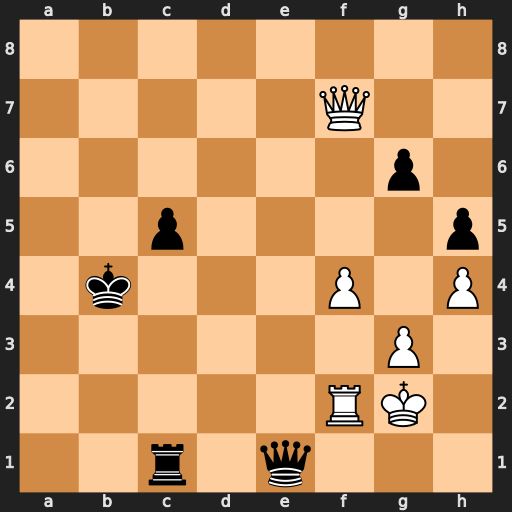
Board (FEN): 8/5Q2/6p1/2p4p/1k3P1P/6P1/5RK1/2r1q3
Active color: w
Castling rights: -
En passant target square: -
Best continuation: Rb2+ Kc3 Rb3+ Kc2 Qc4+ Kd1 Rd3+ Qd2+ Rxd2+